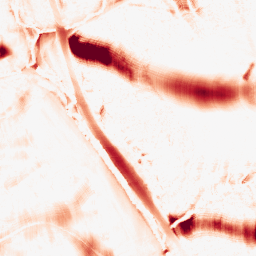
Category: morphological
Decomposition family: morphological_ellipse
Decomposition parameters: operation: opening
width: 50
height: 30
Upsampling method: sinc_blackman
Upsampling parameters: scale: 4
kernel_size: 16
Upsampling scale: 4